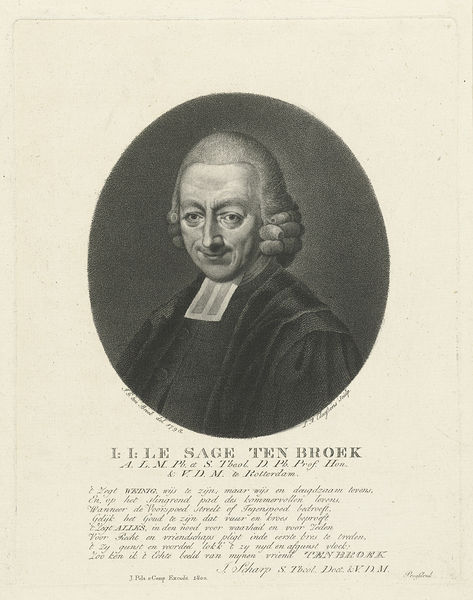
Titel: Portret van de predikant Johan Jacob le Sage ten Broek
Künstler: Lambertus Antonius Claessens
Standort: Amsterdam
Institution: Rijksmuseum
Schlagwörter: mann, weiß, grau, schwarz, alt, kragen, porträt, gewand, locken, oval, rund, perücke, schrift, church, black, collar, face, formal, hair, nose, old, portrait, robe, maler, picture, buch, künstler, engländer, kunst, brief, man, priester, eyes, paper, black and white, chin, elderly, mouth, writing, zeichner, smile, englisch, curl, letters, dokument, smiling, person, cape, cloak, bäffchen, professor, engraving, circle, eye, book, lips, long, long hair, dutch, cheek, eyebrows, papier, schrifsteller, forehead, round, realistic, text, middle ages, words, white collar, wig, sage, kind, naturalistic, high, portait, brows, lawyer, blatt, ten, smudge, aged, wistful, le, judge, seite, kutte, deacon, broek, ten broek, dark robe, annotation, parson, le sage ten broek